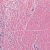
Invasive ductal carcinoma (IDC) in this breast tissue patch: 1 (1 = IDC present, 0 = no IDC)